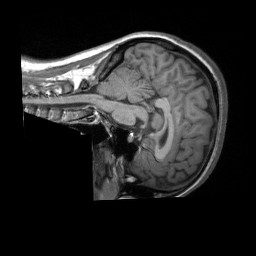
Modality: T1w
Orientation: sagittal
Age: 23
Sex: female